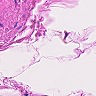
Metastatic tissue present: no